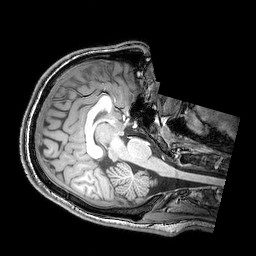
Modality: T1w
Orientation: axial